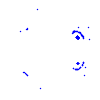
Particle: kaon